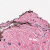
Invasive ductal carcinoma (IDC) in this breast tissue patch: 0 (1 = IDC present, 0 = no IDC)